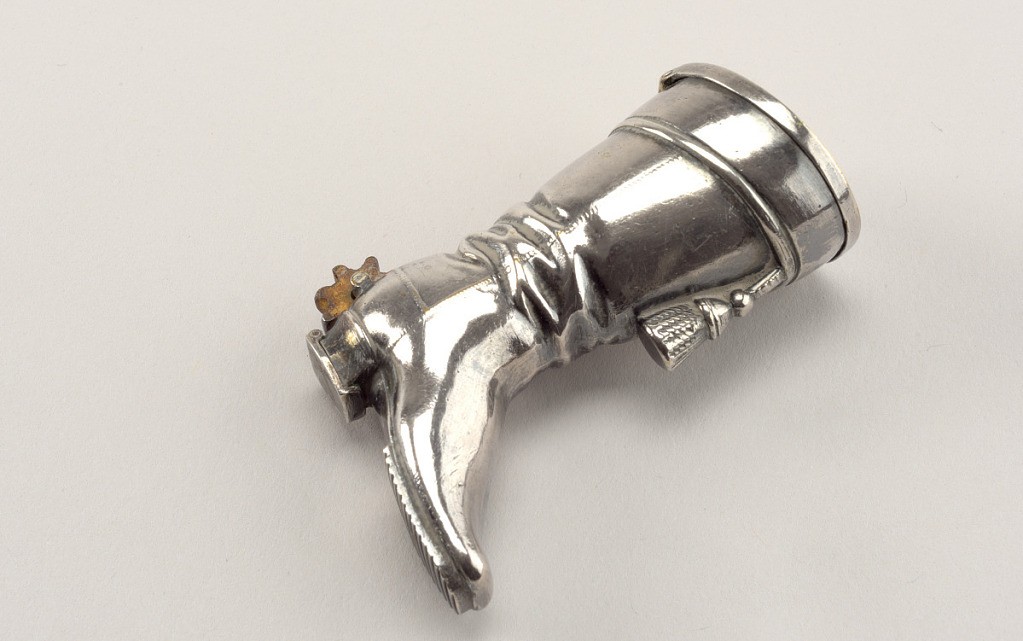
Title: Boot with Spur
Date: late 19th century
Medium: Plated brass
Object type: Matchsafe
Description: In the shape of a knee-high boot with tassle hanging from front, rotating brass spur at heel. Lid on top, hinged at back. Interior appears to have compartment for recessed pencil. Striker on sole of boot at bottom.